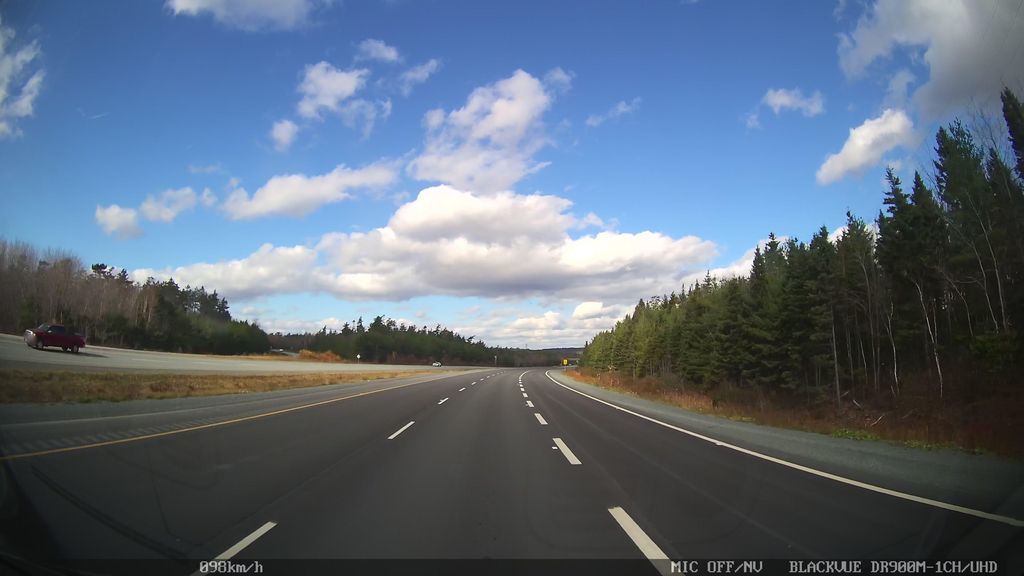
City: halifax